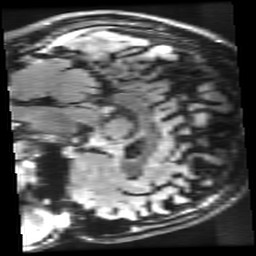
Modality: FLAIR
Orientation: sagittal
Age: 19
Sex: male
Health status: healthy
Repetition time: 12 s
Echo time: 0.09782 s